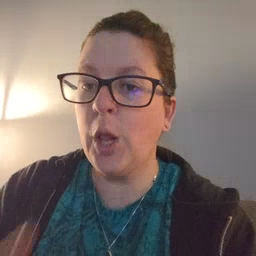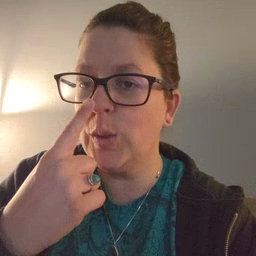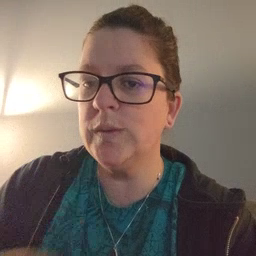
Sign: nose